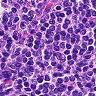
Metastatic tissue present: no